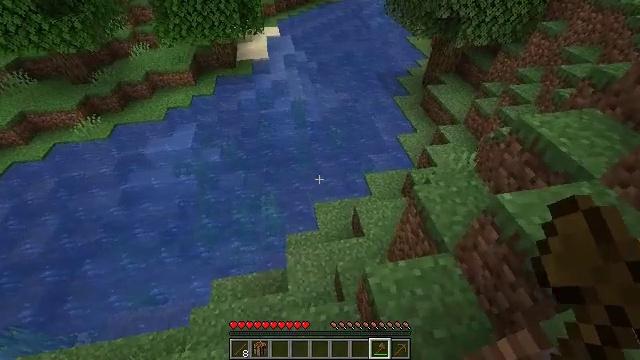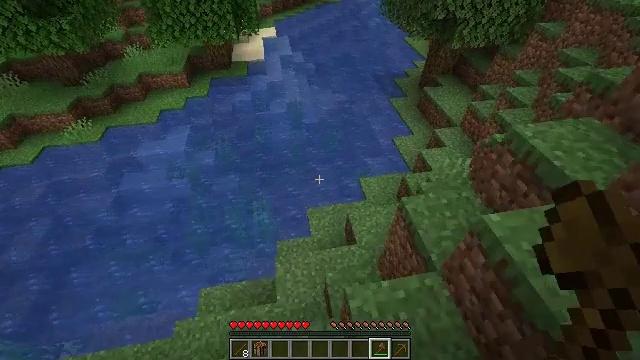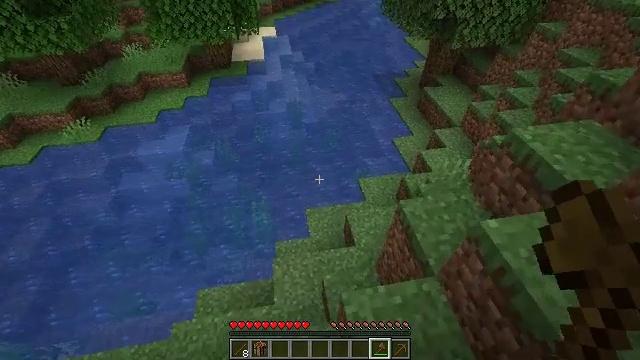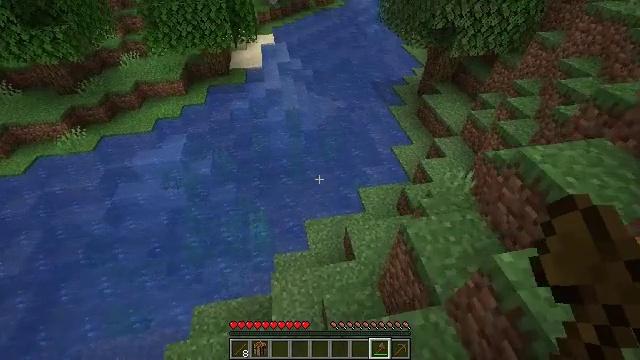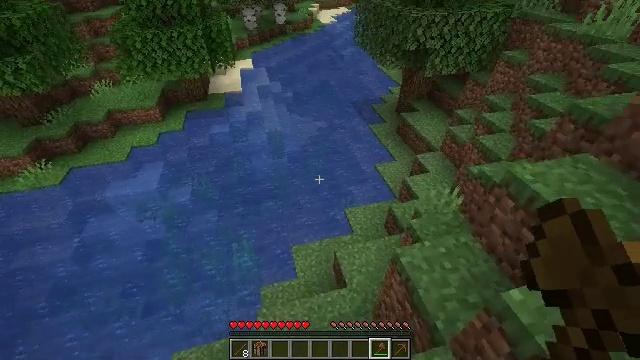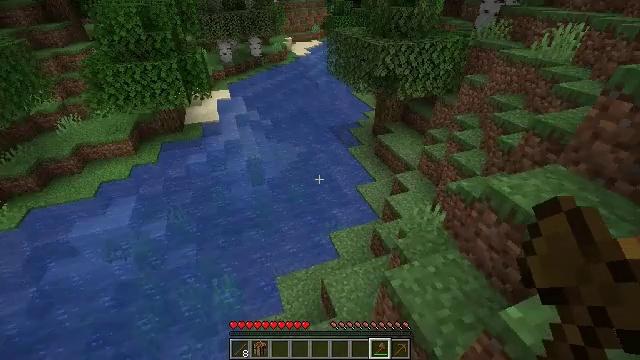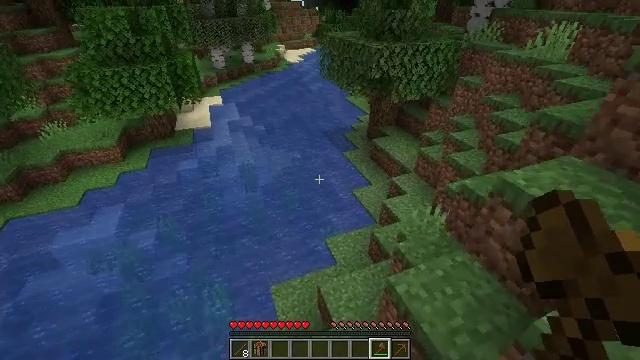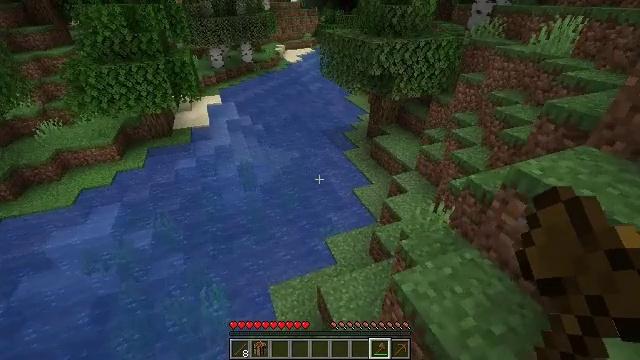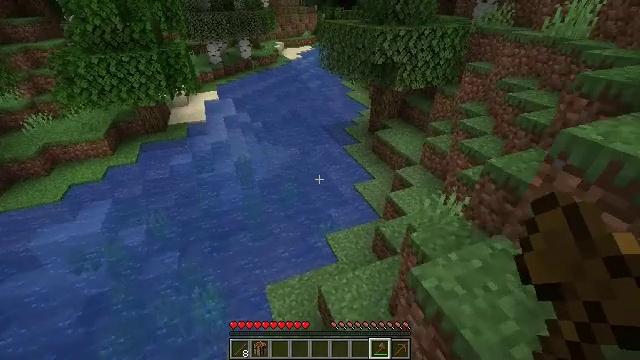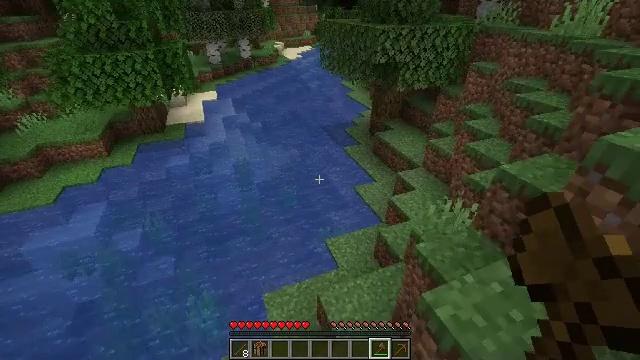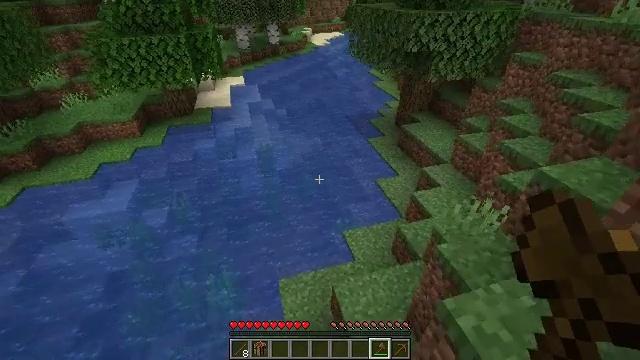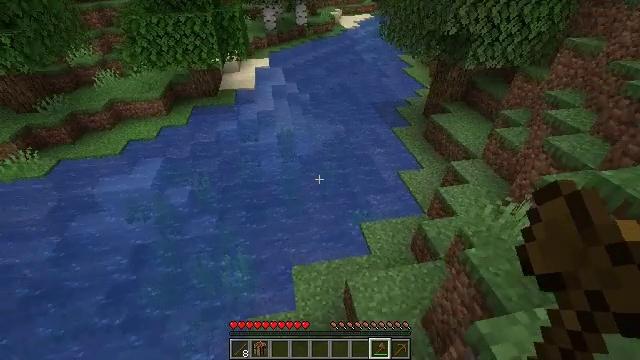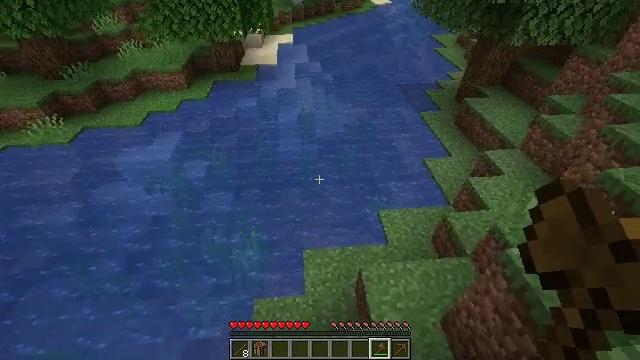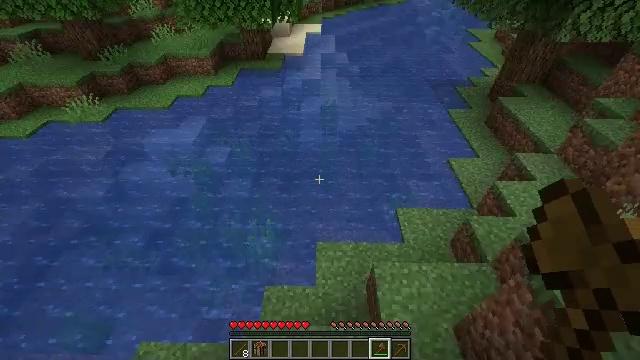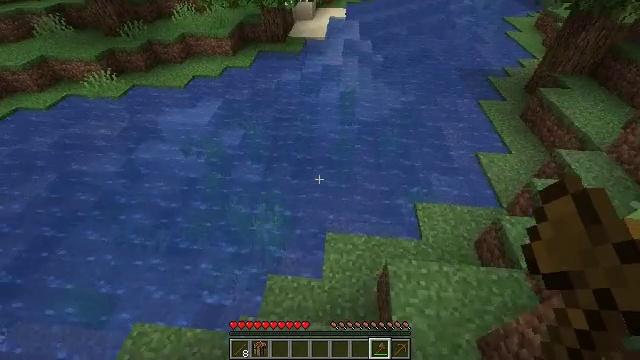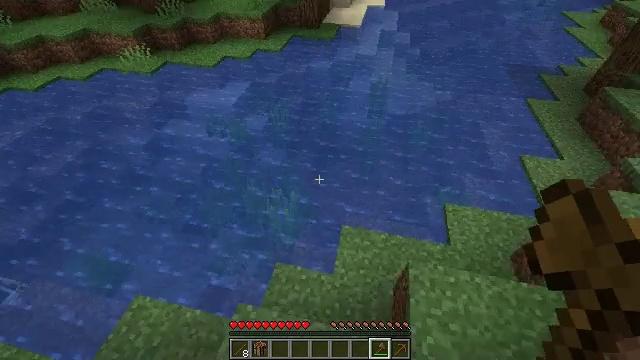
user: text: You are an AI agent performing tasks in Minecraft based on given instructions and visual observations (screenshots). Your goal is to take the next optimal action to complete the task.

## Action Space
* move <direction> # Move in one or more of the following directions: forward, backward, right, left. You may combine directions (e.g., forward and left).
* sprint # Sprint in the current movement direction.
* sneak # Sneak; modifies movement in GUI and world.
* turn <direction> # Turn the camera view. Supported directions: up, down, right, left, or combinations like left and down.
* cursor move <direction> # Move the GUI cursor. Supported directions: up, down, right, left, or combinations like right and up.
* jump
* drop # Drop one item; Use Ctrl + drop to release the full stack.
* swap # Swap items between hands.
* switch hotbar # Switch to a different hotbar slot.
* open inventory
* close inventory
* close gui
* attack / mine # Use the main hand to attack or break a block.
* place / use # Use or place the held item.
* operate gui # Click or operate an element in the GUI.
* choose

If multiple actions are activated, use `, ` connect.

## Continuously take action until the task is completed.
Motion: motion action
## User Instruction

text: Break the lilac plant.
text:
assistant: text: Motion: move forward and move right
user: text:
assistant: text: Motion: move forward and move right
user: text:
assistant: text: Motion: move forward, turn up
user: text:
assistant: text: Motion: move forward, turn right and up
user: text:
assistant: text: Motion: move forward, turn right and up
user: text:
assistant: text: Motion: move forward, turn right and up
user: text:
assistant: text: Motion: move forward
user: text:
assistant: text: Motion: move forward
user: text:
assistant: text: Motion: move forward
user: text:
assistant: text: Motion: move forward, turn left and down
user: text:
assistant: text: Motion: move forward, turn left and down
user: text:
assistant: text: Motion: move forward, turn left and down
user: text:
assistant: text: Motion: move forward, turn left and down
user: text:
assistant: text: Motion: move forward, turn left and down
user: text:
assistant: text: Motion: move forward, turn left
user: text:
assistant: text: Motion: move forward, turn left
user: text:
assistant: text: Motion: move forward, turn left
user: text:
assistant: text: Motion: move forward
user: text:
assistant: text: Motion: move forward
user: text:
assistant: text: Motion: move forward, turn left and up
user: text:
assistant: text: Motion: move forward, turn left and up
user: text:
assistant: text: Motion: move forward, turn left and up
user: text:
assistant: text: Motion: move forward, turn left and up
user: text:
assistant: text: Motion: move forward, turn left and up
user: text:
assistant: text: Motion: move forward, turn left and up
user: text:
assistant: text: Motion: move forward, turn left and up
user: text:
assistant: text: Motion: move forward, turn left and up
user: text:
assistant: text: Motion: move forward
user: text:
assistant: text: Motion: move forward
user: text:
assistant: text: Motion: move forward